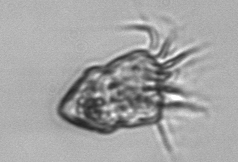
Label: Strombidium_inclinatum